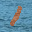
Label: 1